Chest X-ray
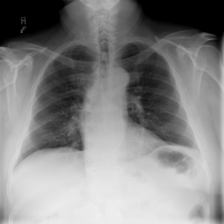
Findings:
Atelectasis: positive
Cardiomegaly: negative
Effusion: negative
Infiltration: negative
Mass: negative
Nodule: negative
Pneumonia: negative
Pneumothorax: negative
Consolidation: negative
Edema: negative
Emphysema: negative
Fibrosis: negative
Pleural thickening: negative
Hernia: negative